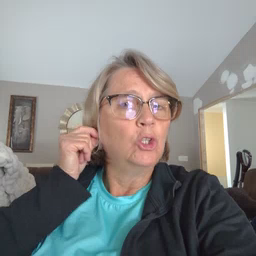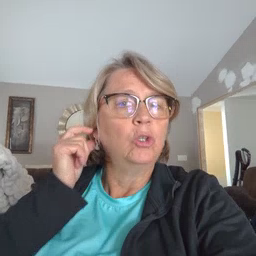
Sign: ear